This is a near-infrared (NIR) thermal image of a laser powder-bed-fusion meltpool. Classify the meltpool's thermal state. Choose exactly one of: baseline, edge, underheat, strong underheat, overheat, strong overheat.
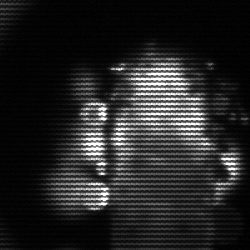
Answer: strong underheat